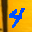
Label: 4